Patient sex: M
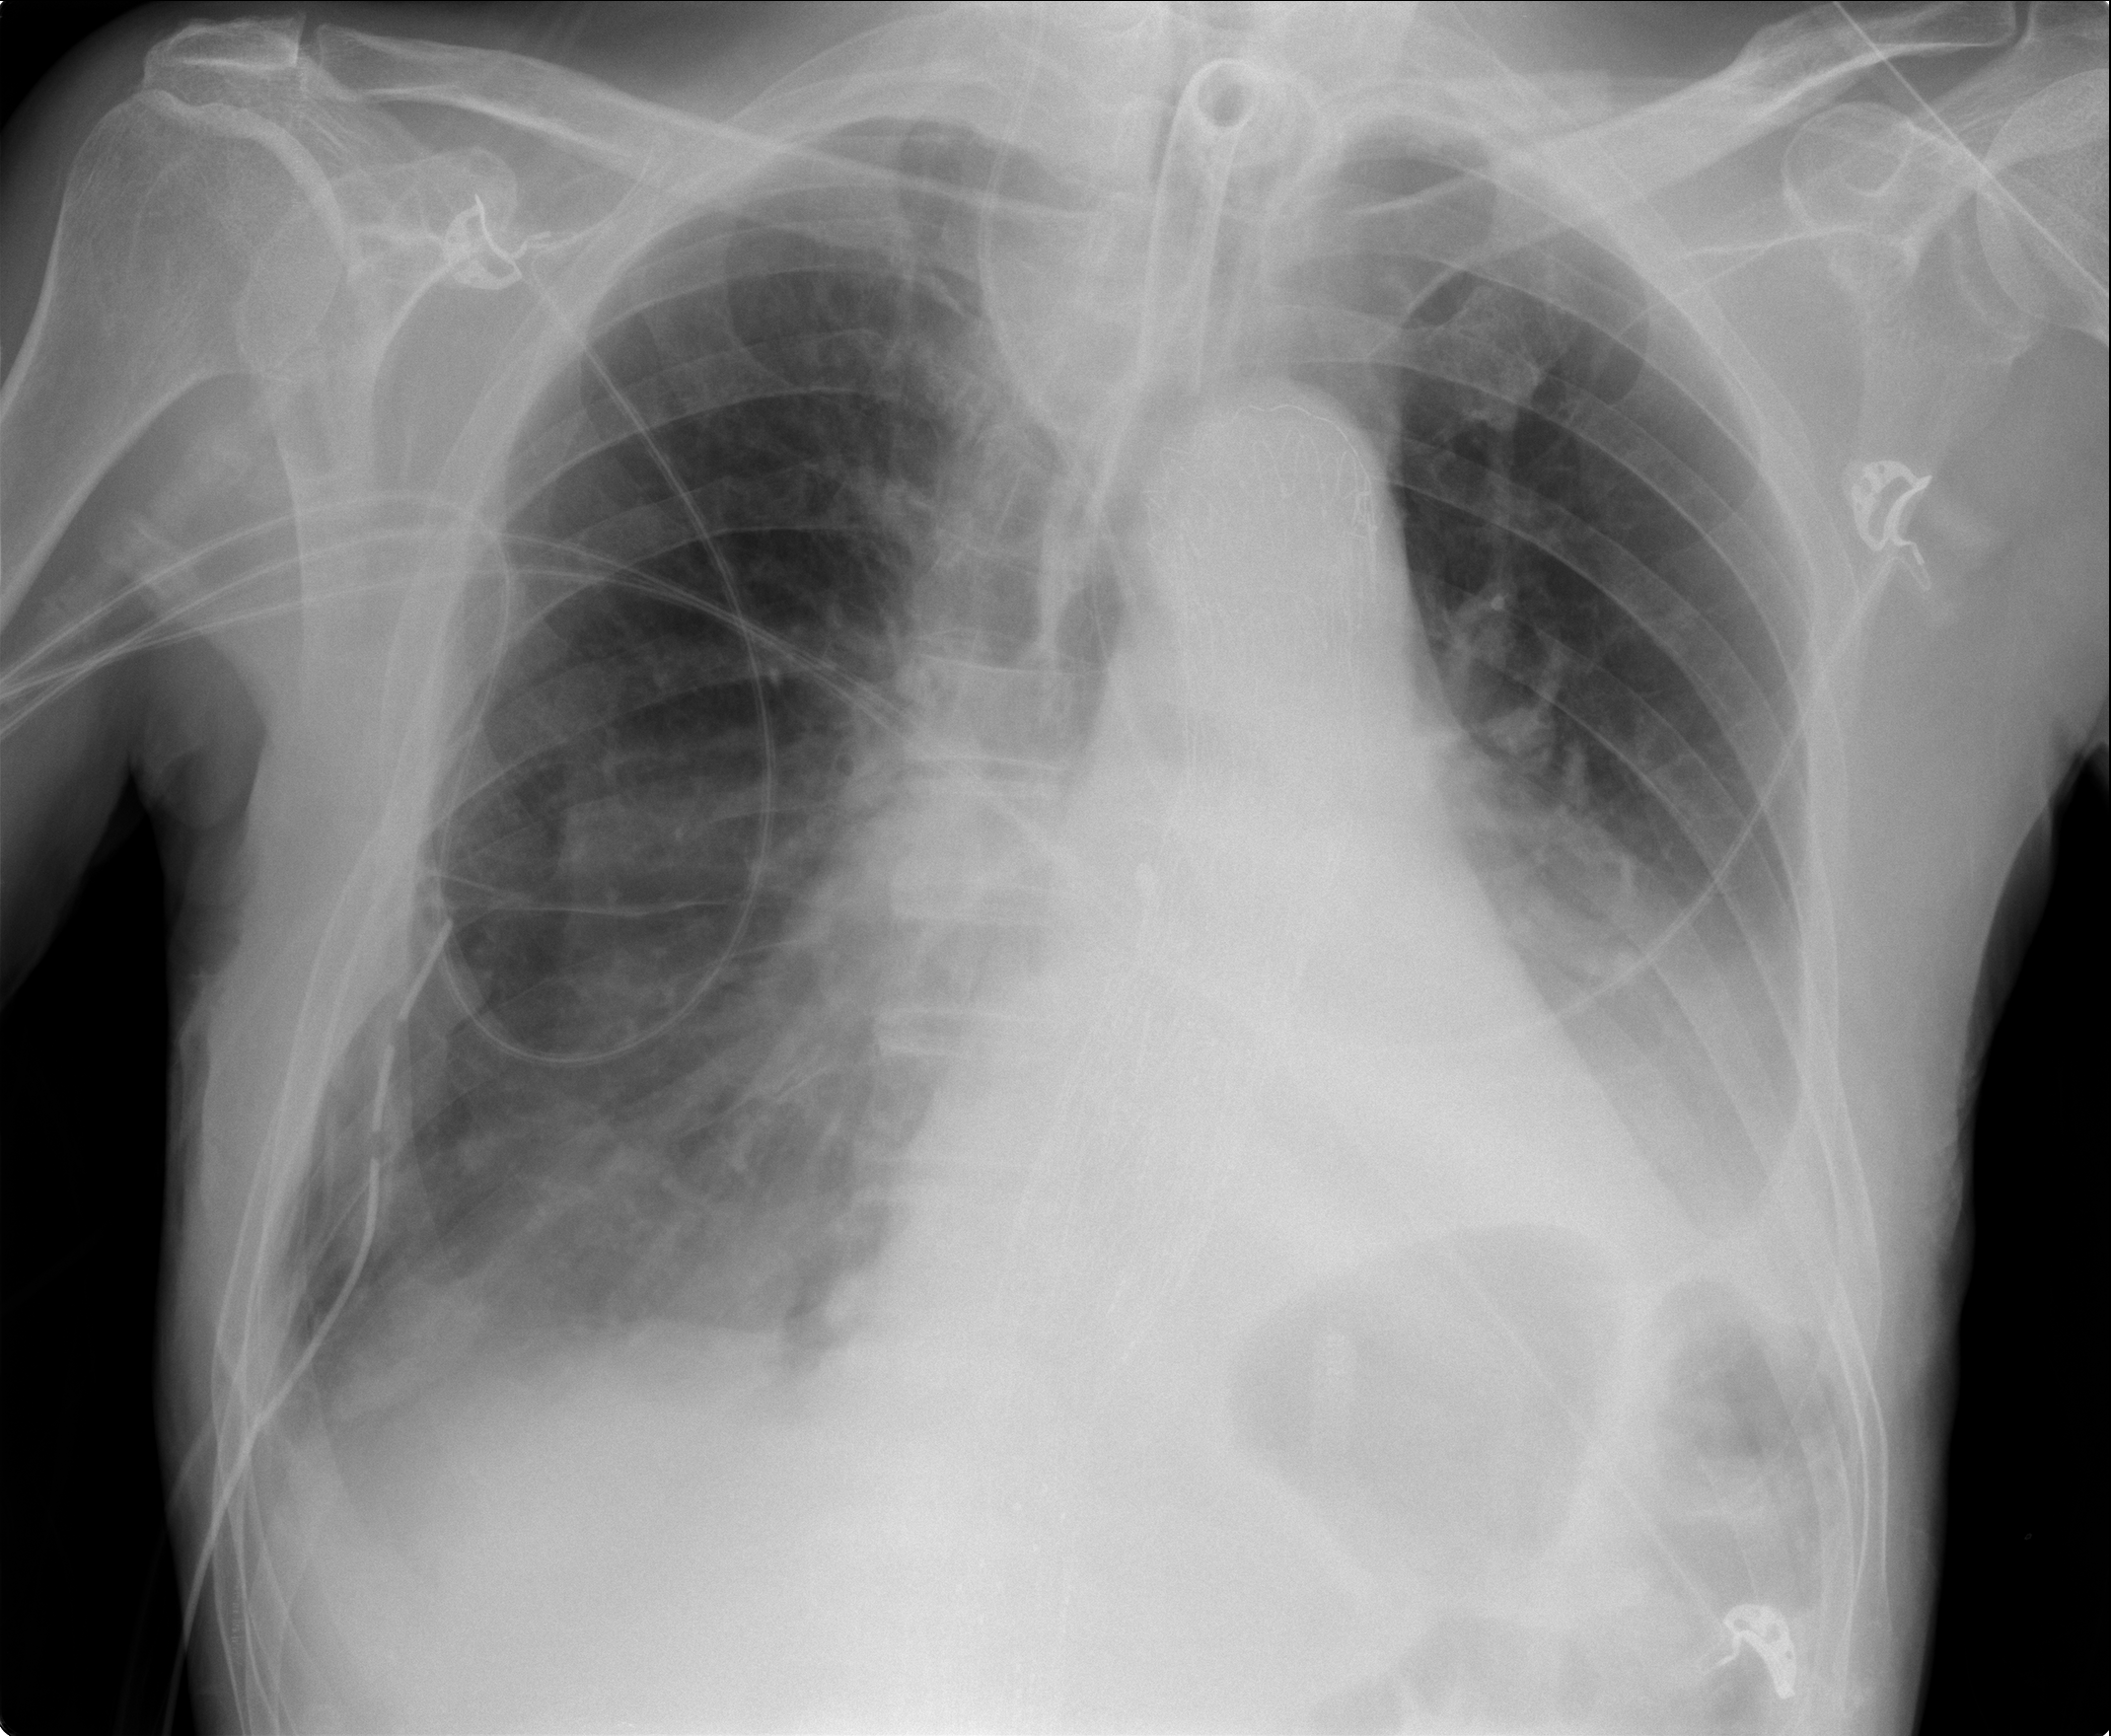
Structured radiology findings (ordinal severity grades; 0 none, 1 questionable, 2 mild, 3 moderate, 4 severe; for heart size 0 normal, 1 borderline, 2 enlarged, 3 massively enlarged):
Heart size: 1
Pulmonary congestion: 2
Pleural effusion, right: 0
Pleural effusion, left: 2
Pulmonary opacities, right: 0
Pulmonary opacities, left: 0
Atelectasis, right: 0
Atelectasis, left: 2